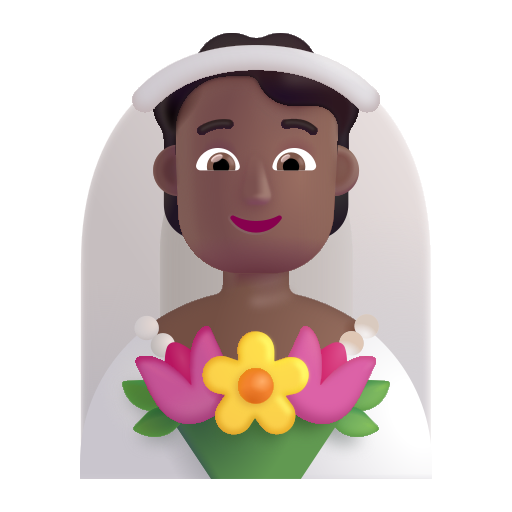
person with veil color  dark